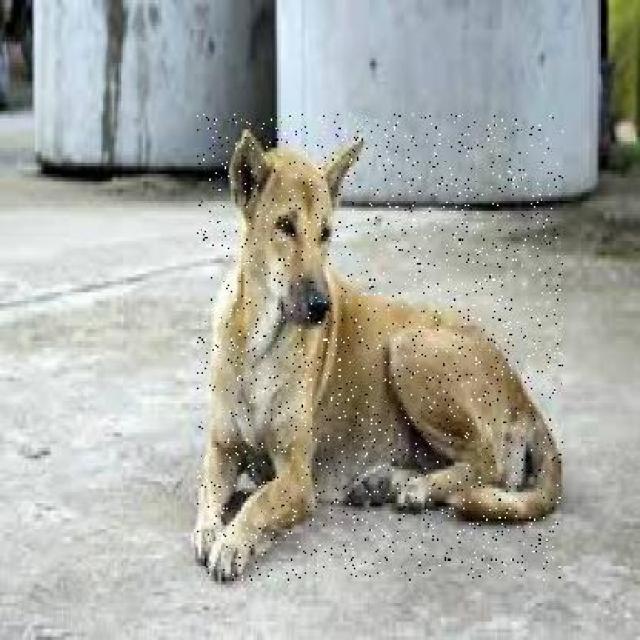
Healthy canine skin — no visible lesions, inflammation, or abnormalities. The skin and coat appear normal.